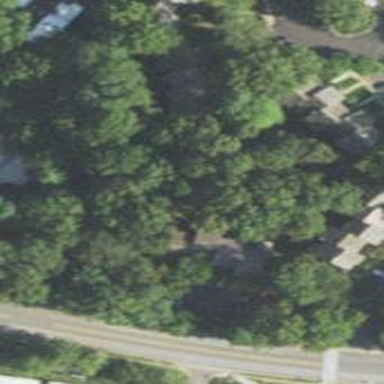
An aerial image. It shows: Mixed leaf woodland.